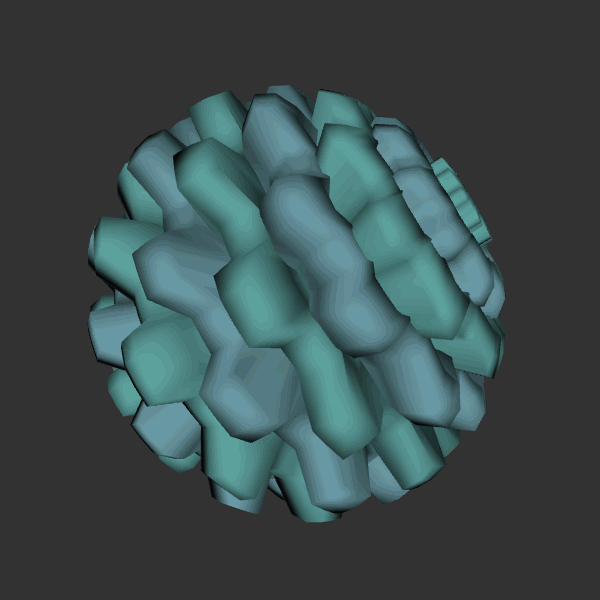
Background: dark